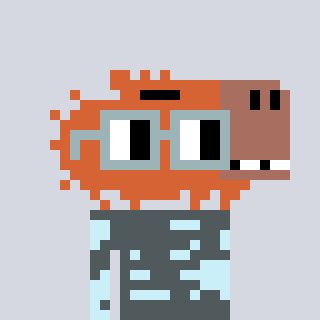
a pixel art character with square dark gray glasses, a capybara-shaped head and a cold-colored body on a cool background